Электрическая цепь, состоящая из резисторов $R 1$, $R 2$, $R 3$ с сопротивлениями $R_{1}$, $R_{2}$ и $R_{3}$ соответственно, подключена к двум источникам постоянного напряжения $U_{1}$ и $U_{2}$, как показано на рисунке.
При каких условиях сила тока через резистор $R 1$ будет равна нулю?
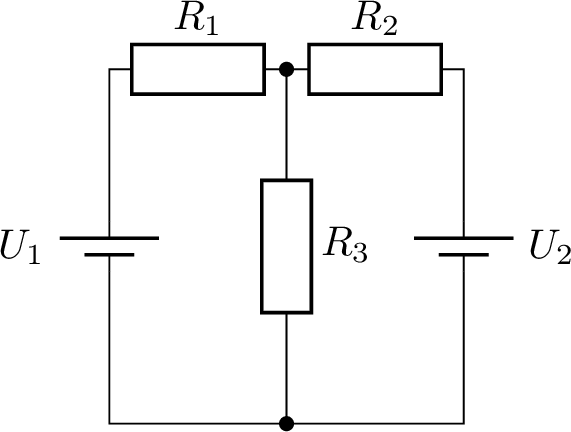
Ответ: $$ \frac{U_{1}}{U_{2}}=\frac{R_{3}}{R_{2}+R_{3}}. $$
Темы:
T, Электричество, Цепи, Всероссийские, Цепь с резистором